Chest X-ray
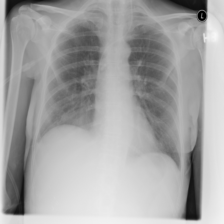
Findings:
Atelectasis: negative
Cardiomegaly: negative
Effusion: negative
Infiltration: positive
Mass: negative
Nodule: negative
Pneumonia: negative
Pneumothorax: negative
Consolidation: negative
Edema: negative
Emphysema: negative
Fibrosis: negative
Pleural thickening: negative
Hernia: negative